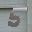
Label: 5